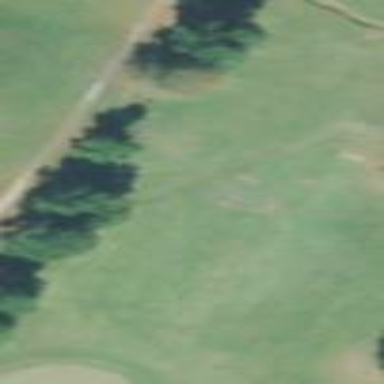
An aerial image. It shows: Golf fairway covered with lush grass.